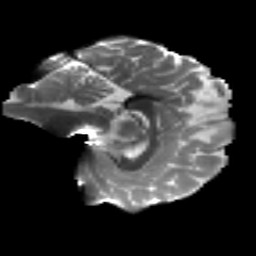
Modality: T2w
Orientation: sagittal
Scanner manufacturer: siemens
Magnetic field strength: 3 T
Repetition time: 4.16 s
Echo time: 0.0806 s